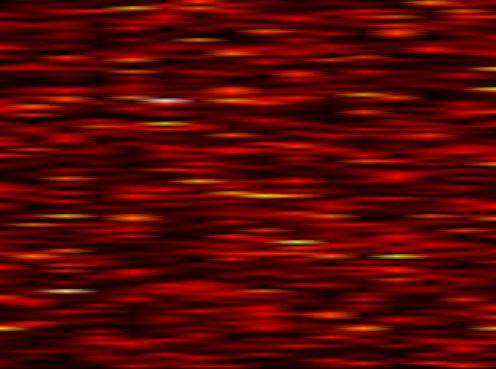
Label: WOLA